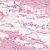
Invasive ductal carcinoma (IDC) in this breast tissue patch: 0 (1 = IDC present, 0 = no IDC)